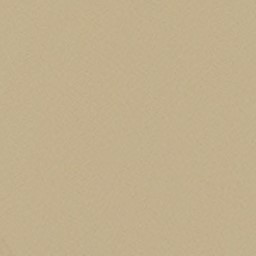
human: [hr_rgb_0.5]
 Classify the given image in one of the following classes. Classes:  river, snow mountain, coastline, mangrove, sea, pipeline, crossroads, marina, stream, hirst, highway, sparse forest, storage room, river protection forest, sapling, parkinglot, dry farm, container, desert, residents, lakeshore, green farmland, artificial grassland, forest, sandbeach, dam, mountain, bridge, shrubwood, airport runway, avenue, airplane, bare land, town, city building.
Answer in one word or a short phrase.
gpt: desert